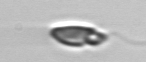
Label: Katodinium_or_Torodinium